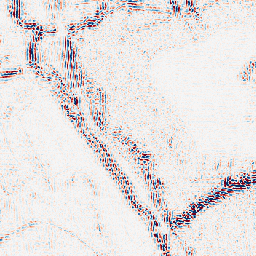
Category: wavelet
Decomposition family: wavelet_reverse_biorthogonal
Decomposition parameters: wavelet: rbio3.5
level: 2
Upsampling method: sinc_hamming
Upsampling parameters: scale: 2
kernel_size: 16
Upsampling scale: 2